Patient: sex M, age 42
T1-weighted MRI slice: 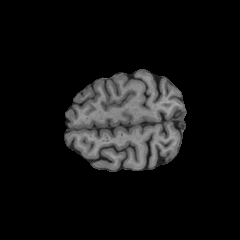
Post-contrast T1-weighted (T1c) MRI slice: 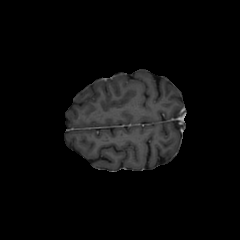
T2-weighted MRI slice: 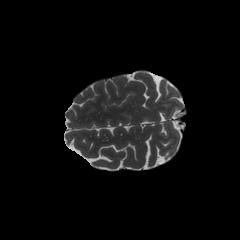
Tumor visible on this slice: no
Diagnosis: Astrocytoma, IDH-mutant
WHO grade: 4